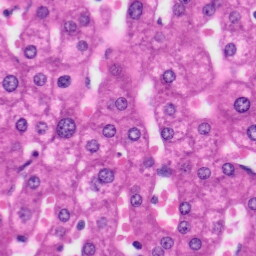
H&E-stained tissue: Liver